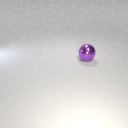
large purple metal sphere